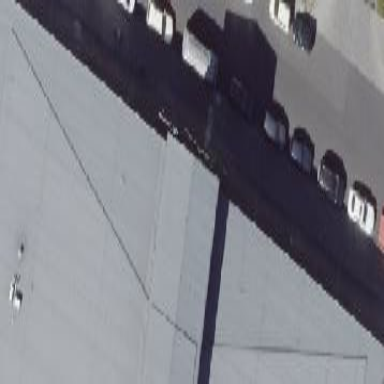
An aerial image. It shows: Close-up view of roof part of building.